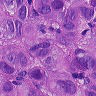
Metastatic tissue present: yes